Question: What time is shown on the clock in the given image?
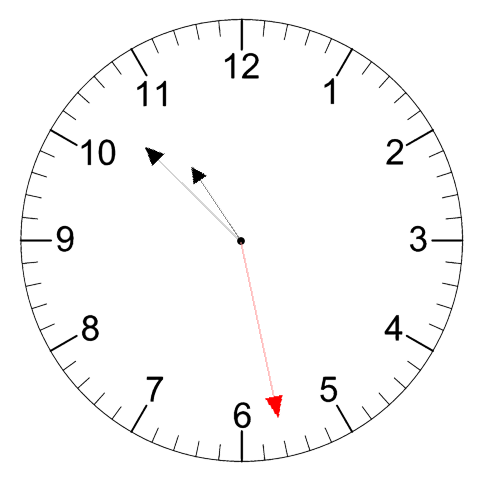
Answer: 10:52:28